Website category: book
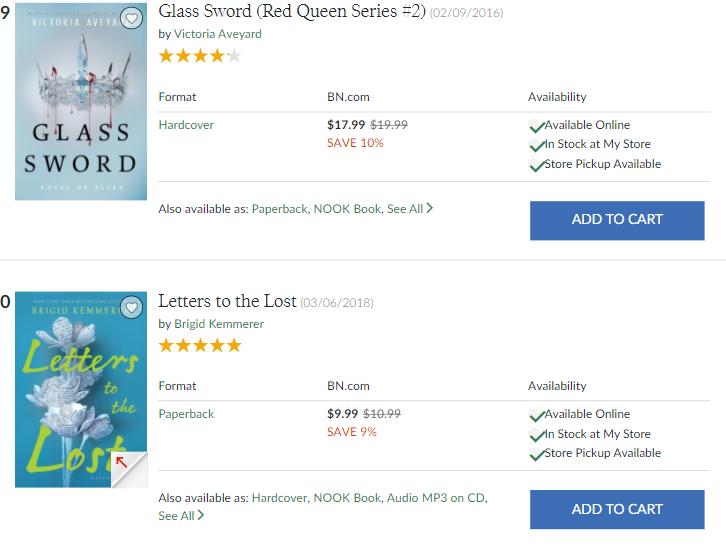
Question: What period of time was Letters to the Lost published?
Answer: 03/06/2018

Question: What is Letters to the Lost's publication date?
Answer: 03/06/2018

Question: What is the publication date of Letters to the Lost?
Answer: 03/06/2018

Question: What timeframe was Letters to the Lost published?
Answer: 03/06/2018

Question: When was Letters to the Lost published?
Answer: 03/06/2018

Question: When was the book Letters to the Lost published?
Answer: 03/06/2018

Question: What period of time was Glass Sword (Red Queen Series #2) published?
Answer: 02/09/2016

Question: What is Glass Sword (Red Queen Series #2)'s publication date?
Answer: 02/09/2016

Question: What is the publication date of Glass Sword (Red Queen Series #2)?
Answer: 02/09/2016

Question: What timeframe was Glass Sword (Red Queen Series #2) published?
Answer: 02/09/2016

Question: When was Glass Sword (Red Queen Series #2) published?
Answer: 02/09/2016

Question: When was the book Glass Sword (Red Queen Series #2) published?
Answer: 02/09/2016

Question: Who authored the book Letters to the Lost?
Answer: Brigid Kemmerer

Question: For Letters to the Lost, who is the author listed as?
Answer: Brigid Kemmerer

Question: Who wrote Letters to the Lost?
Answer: Brigid Kemmerer

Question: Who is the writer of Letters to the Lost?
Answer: Brigid Kemmerer

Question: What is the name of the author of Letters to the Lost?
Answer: Brigid Kemmerer

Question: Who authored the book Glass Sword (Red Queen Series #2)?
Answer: Victoria Aveyard

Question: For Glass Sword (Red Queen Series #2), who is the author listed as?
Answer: Victoria Aveyard

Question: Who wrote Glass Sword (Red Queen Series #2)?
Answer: Victoria Aveyard

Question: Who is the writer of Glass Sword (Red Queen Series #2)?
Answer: Victoria Aveyard

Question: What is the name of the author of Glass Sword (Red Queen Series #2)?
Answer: Victoria Aveyard

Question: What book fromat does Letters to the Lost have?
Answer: Paperback

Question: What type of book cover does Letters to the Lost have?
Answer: Paperback

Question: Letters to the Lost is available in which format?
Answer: Paperback

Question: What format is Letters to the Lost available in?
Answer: Paperback

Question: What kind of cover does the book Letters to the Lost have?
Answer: Paperback

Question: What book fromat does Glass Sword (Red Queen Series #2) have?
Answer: Hardcover

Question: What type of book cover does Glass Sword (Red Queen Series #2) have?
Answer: Hardcover

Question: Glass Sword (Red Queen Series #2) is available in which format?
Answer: Hardcover

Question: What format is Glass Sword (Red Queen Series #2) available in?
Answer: Hardcover

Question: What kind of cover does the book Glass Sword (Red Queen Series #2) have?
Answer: Hardcover

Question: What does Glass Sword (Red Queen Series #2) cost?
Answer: $17.99

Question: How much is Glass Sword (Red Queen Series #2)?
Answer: $17.99

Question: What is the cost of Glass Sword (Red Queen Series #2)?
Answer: $17.99

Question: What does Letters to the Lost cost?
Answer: $9.99

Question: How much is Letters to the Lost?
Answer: $9.99

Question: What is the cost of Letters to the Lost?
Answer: $9.99

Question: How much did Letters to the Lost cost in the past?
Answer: $10.99

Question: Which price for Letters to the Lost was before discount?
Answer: $10.99

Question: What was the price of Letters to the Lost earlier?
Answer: $10.99

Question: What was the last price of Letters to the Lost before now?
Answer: $10.99

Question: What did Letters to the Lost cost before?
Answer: $10.99

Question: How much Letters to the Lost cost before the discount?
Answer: $10.99

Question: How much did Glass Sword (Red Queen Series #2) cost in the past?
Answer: $19.99

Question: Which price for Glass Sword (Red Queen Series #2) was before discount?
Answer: $19.99

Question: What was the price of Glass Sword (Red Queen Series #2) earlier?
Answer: $19.99

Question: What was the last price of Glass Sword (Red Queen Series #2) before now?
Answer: $19.99

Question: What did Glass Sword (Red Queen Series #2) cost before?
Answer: $19.99

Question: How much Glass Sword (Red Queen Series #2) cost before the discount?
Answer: $19.99

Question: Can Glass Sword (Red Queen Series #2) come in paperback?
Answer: yes

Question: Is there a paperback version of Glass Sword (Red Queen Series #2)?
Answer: yes

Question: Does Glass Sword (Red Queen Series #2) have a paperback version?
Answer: yes

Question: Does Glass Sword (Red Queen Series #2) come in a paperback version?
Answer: yes

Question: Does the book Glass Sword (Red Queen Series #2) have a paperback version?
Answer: yes

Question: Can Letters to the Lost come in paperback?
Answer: no

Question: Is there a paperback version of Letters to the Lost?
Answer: no

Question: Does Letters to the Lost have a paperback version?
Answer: no

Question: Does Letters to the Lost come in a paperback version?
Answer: no

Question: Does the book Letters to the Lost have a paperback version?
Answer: no

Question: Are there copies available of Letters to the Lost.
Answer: yes

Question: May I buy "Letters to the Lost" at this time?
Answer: yes

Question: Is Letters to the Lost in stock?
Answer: yes

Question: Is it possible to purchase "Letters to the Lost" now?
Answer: yes